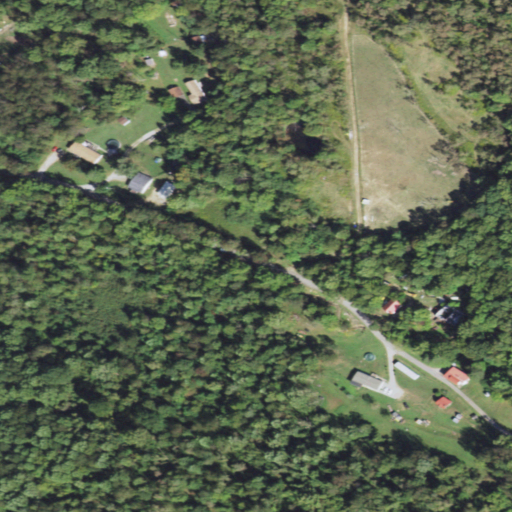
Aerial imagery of valley in Pennsylvania named Hardin Hollow containing mixed forest, deciduous forest, open development, pasture, low intensity development, and shrub